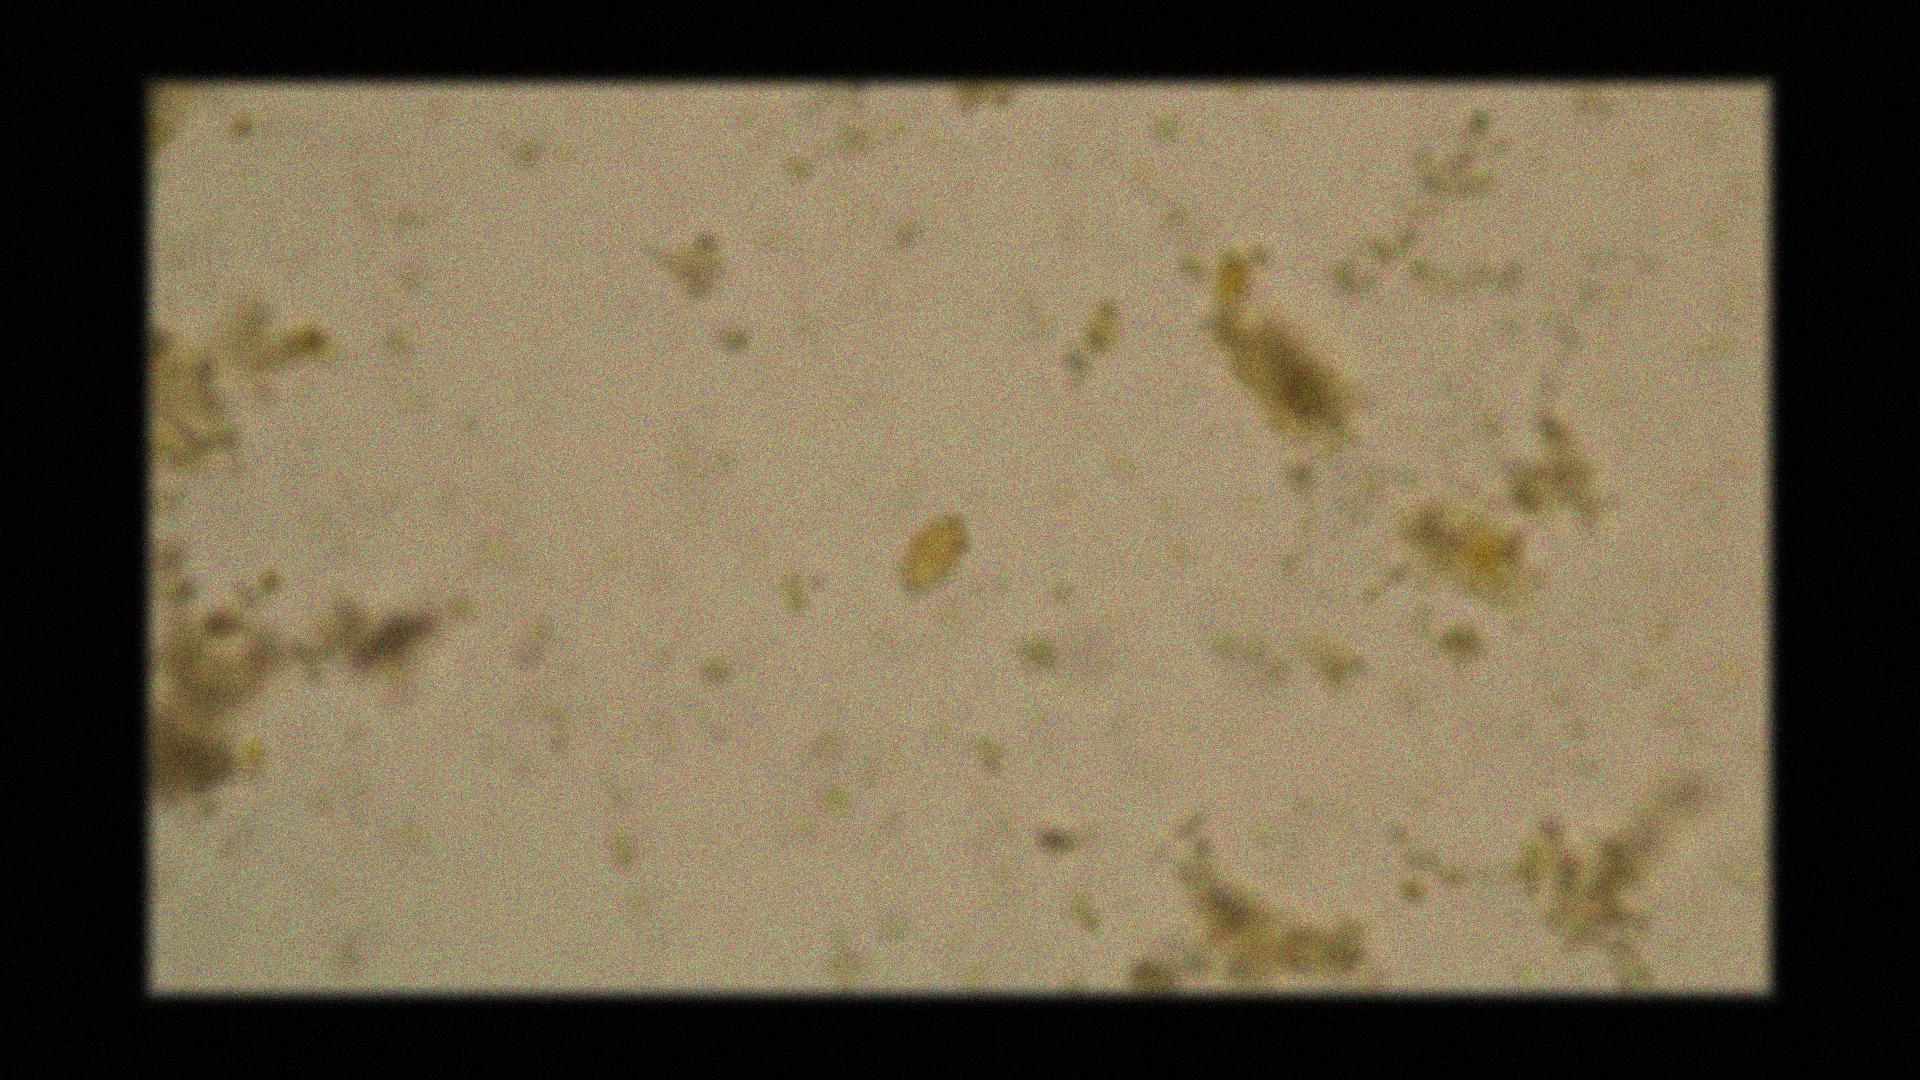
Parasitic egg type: Opisthorchis viverrine